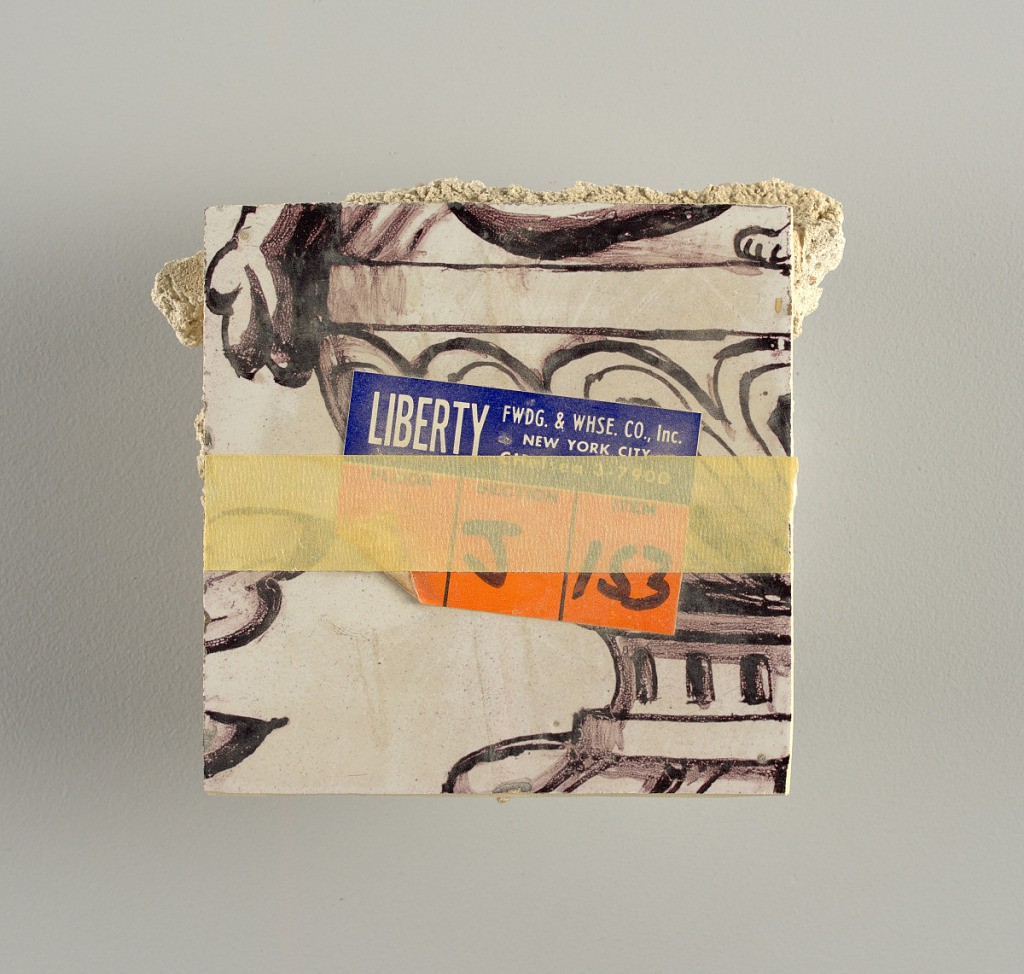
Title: Wall facing
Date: ca. 1725
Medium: tin-glazed earthenware, underglaze
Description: Two vertical rectangles, twenty-three tiles high.  A) Nine tiles wide at top; seven tiles wide at bottom.  B) Ten and one-half tiles wide.

Arabesque design of foliage.  A) with centered figure of Justice under a canopy.  B) with centered urn.